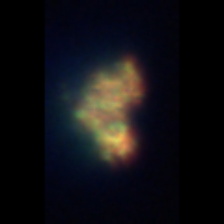
Taxon: Unknown_detritus
Group: Unknown